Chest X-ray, AP view. Patient: 28 years old, sex M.
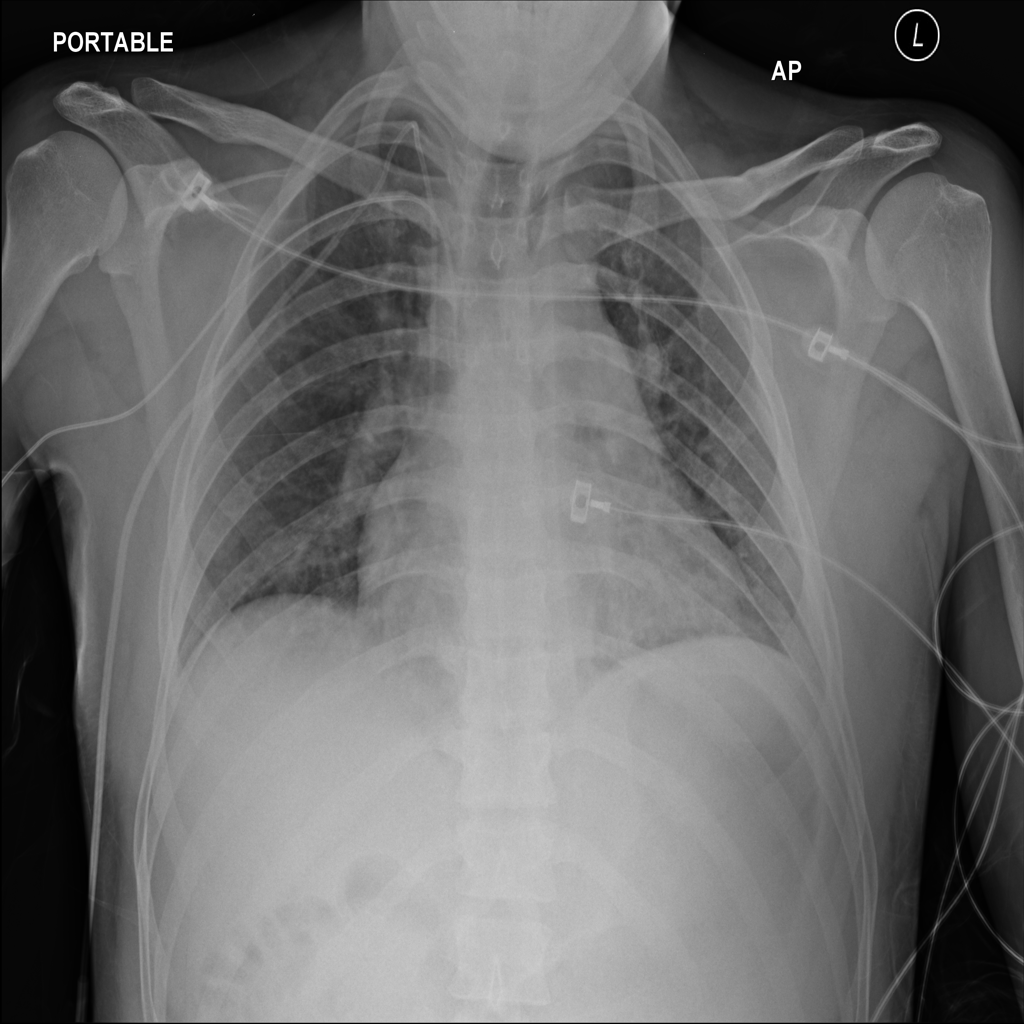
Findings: No Finding